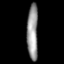
Tissue: lung
Cell type: Fibroblasts
Senescence score: 0.6047
Nuclear area (px): 606
Mean DAPI intensity: 149.274